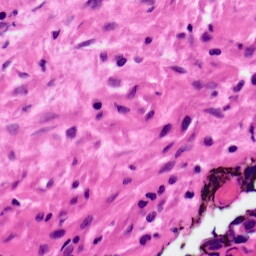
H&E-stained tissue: Ovarian